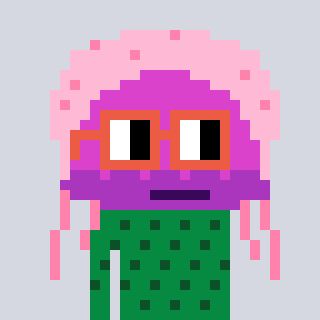
a pixel art character with square orange glasses, a jellyfish-shaped head and a green-colored body on a cool background